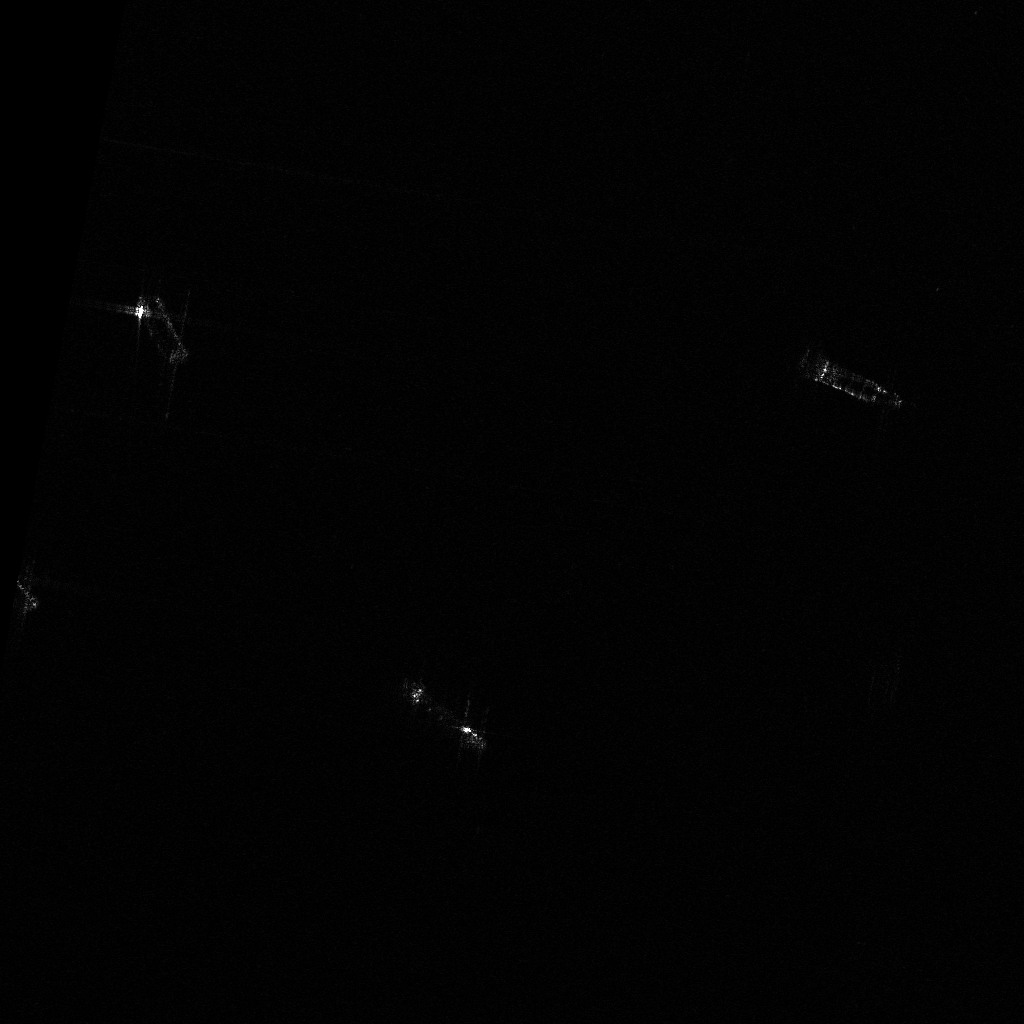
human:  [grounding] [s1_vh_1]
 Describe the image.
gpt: In the satellite image, there is  <ref>1 medium dredger </ref> <box>[[11, 30, 19, 33, 61]]</box> located at left,  <ref>1 medium dredger </ref> <box>[[79, 35, 87, 39, 24]]</box> located at right,  <ref>1 medium dredger </ref> <box>[[38, 68, 49, 71, 39]]</box> located at center.